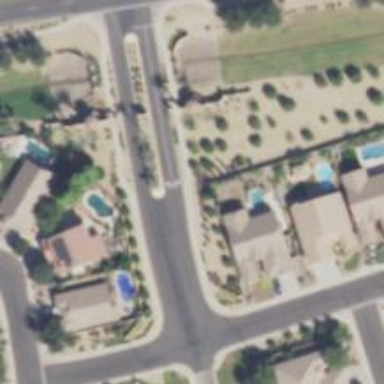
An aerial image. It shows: Smooth asphalt road in residential area.